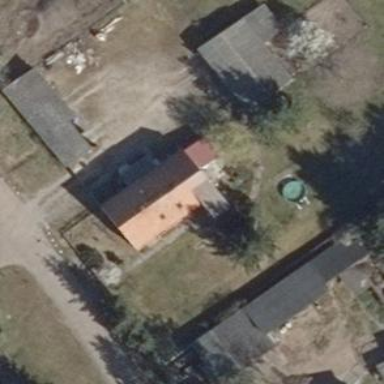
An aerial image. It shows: Part of building.